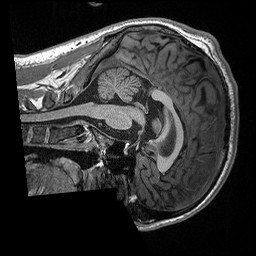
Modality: T1w
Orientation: sagittal
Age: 24
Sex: male
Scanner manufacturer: siemens
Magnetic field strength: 3 T
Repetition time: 2.3 s
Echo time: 0.00298 s